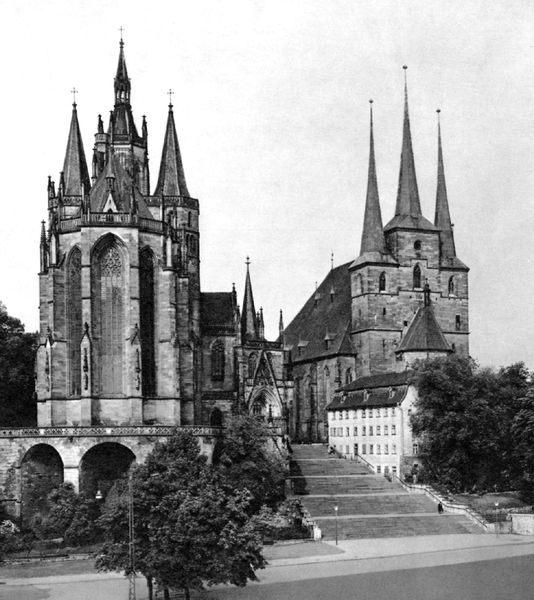
Titel: Dom in Erfurt
Standort: Erfurt, Dom (EU - D - Thüringen)
Schlagwörter: baum, berg, himmel, weiß, bäume, fenster, laternen, schwarz, strasse, gebäude, haus, mensch, brücke, kirche, gotik, rund, turm, bogen, fassade, zwei, giebel, platz, treppe, treppen, spitz, aufgang, stufen, foto, fotografie, gehsteig, kreuz, türme, dom, schwarzweiss, münster, kathedrale, romanik, straßenlaternen, wehrturm, erfurt, kreize